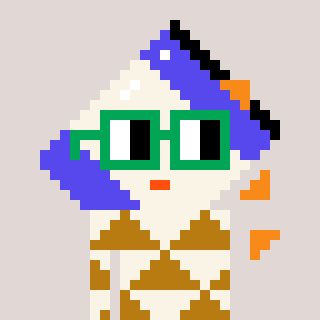
a pixel art character with square green glasses, a chips-shaped head and a gold-colored body on a warm background